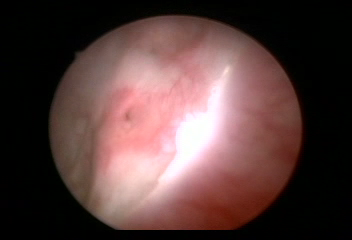
Modality: WLC
Class: Anatomical landmarks
Subclass: UreteralOrifice
Bladder cancer association: No
Annotated structures: Left ureteral orifice